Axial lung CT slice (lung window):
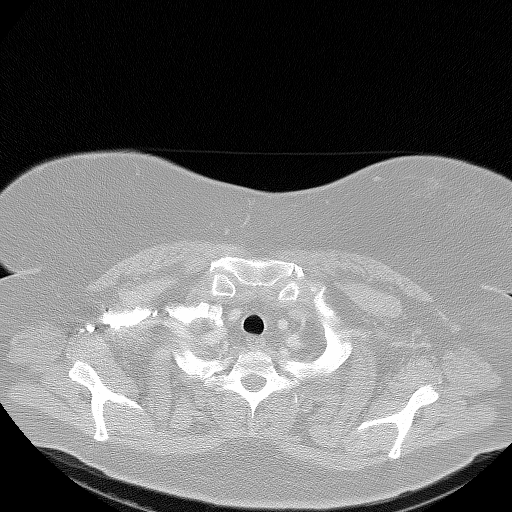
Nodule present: no